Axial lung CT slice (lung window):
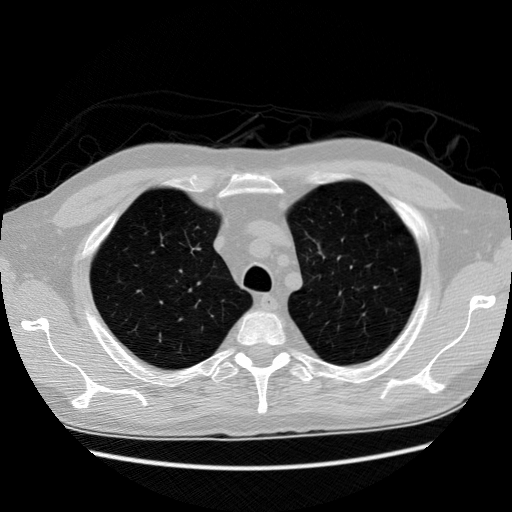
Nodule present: no